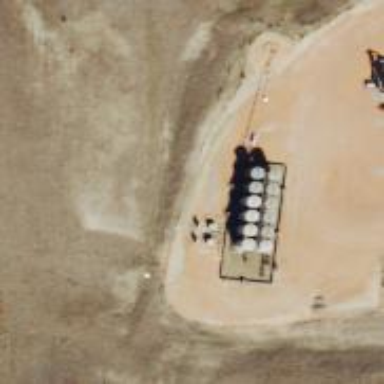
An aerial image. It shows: Storage tank that is man-made.